Question: I'm trying to switch places of these two columns large-8 and large-4, I want the text to be under the image when the page is being viewed on small screen.

the columns structure is like this
'''
div id="roofing">
<div class="large-8 columns">
<h3>Roofing</h3>
<p>
Lorem ipsum dolor sit amet, consectetur adipisicing elit.
Vitae tempora quia voluptas iure iste quas libero esse maiores dolore illo magni quo magnam voluptatem,
ea suscipit, quaerat omnis delectus dolorem!
</p>
</div>
<div class="large-4 columns">
<!-- <img src="http://placehold.it/350x150"> -->
<img src="imgs/roofing.jpg" alt="">
</div>
</div>
'''
Media Query (40em)
'''
#roofing{
.large-8{
// width: 33.33333%;
float: left;
background: red;
}
.large-4{
// width: 66.66667%;
float: right;
}
}
'''
I thought changing its float will work but unfortunately it didn't.
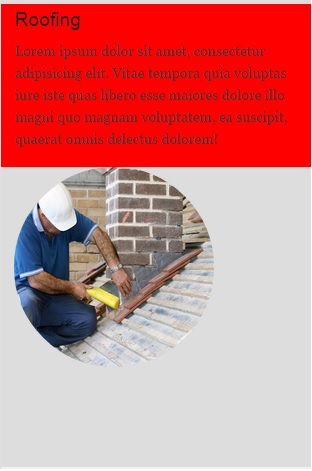
Answer: You don't need css for that just foundation's predefined classes (combined) 'small' <URL> and alternate 'large-push' and 'large-pull' numbers
change you markup to this <URL>
'''
<div id="roofing" class="row">
<div class="large-4 large-push-8 small-12 columns">
<!-- <img src="http://placehold.it/350x150"> -->
<img src="imgs/roofing.jpg" alt="" />
</div>
<div class="large-8 large-pull-4 small-12 columns">
<h3>Roofing</h3>
<p>
Lorem ipsum dolor sit amet, consectetur adipisicing elit.
Vitae tempora quia voluptas iure iste quas libero esse maiores dolore illo magni quo magnam voluptatem,
ea suscipit, quaerat omnis delectus dolorem!
</p>
</div>
</div>
'''